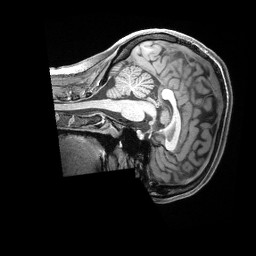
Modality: T1w
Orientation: sagittal
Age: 23
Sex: female
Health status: healthy
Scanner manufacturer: siemens
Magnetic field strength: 3 T
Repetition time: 2.4 s
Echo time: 0.00228 s